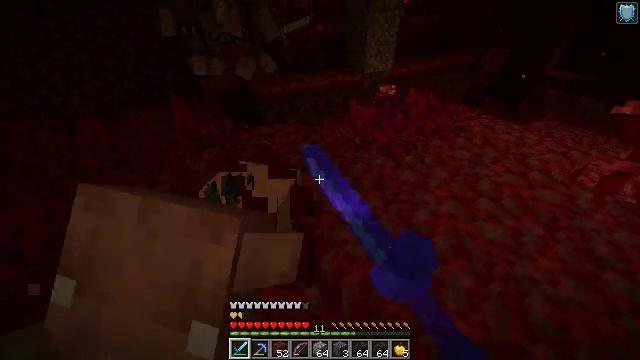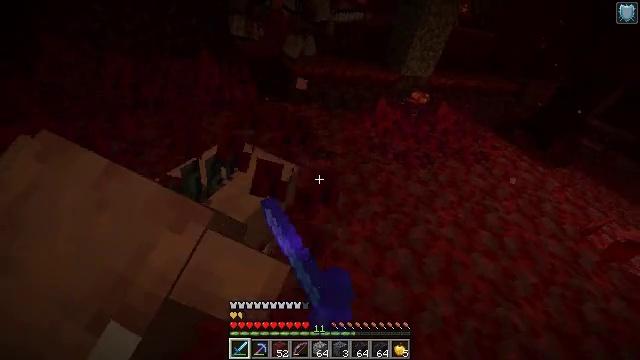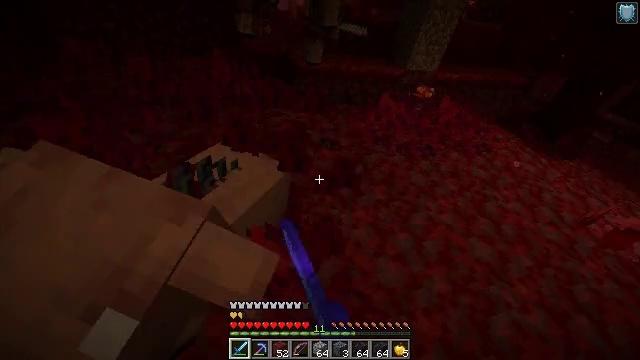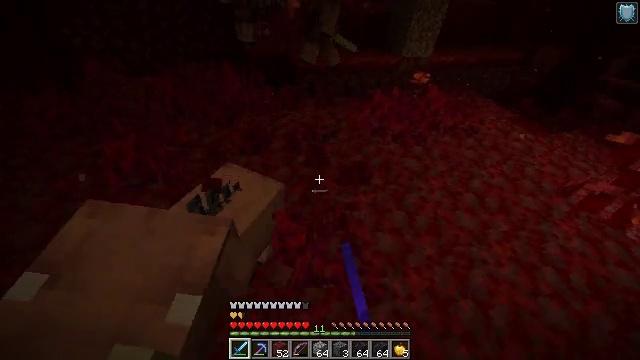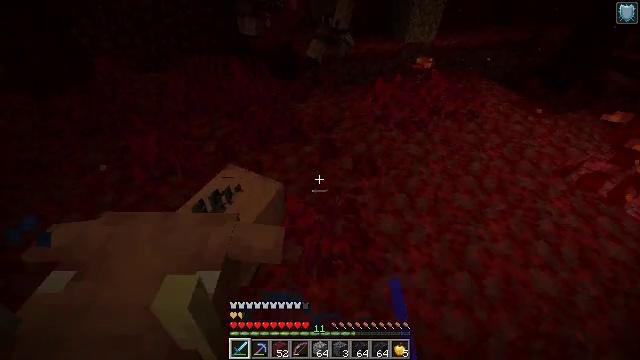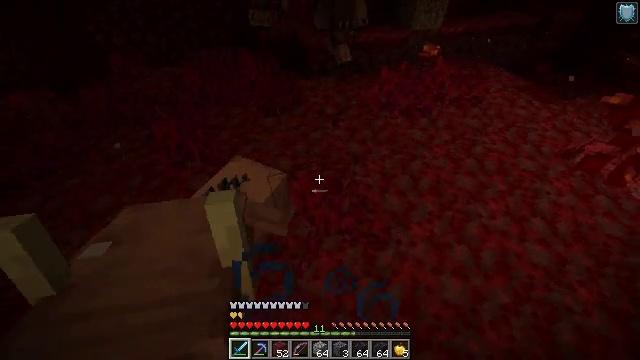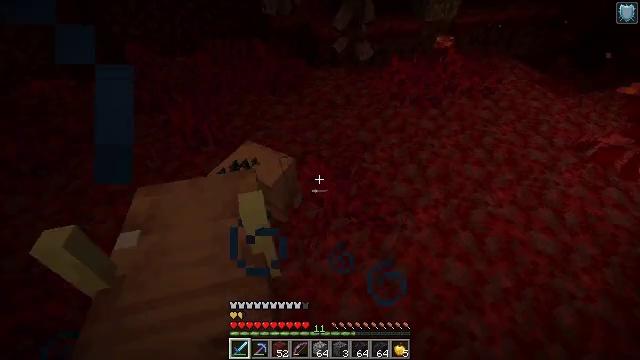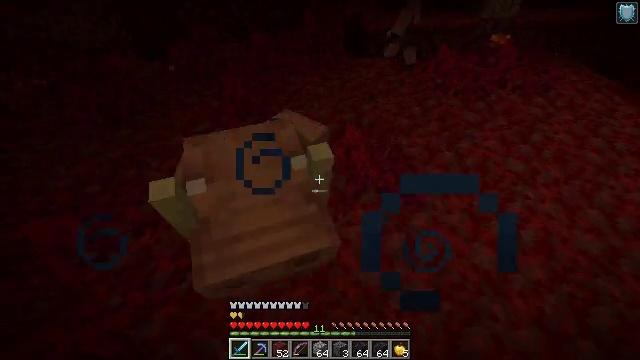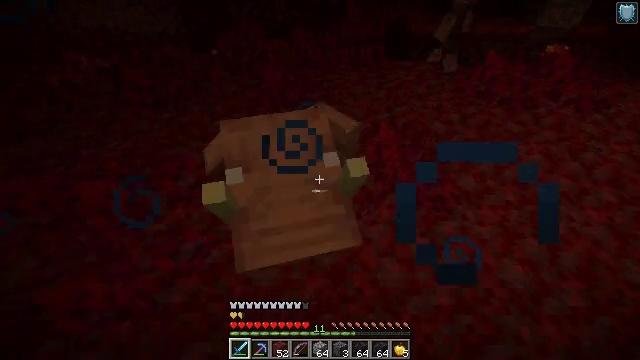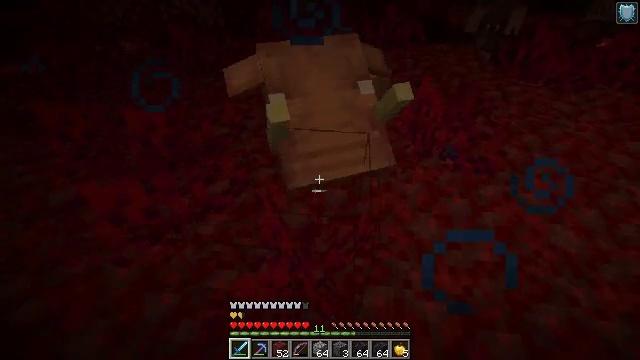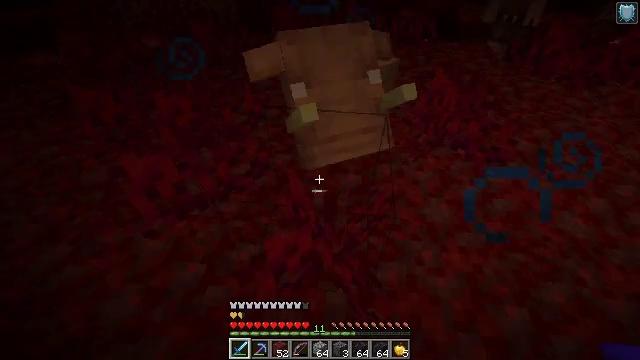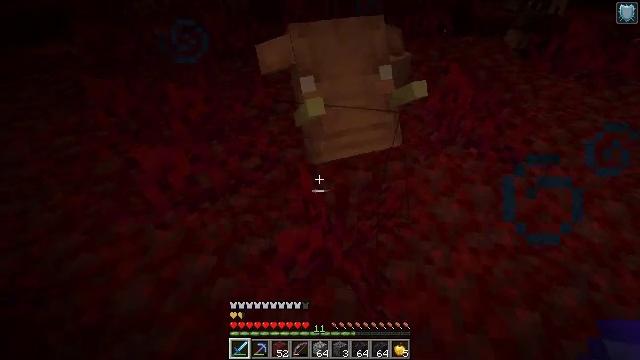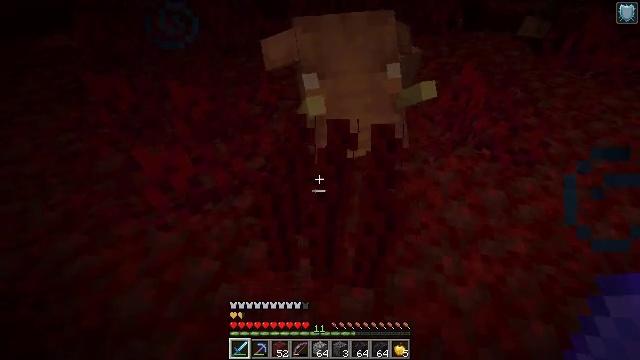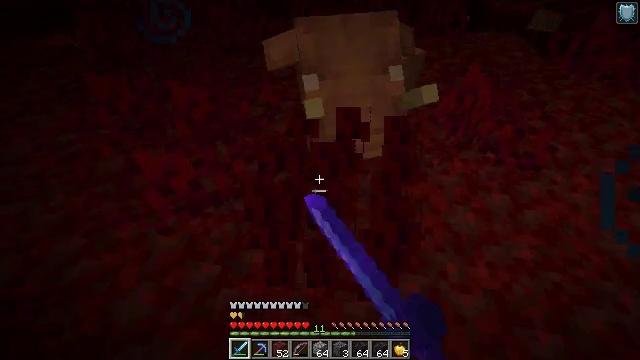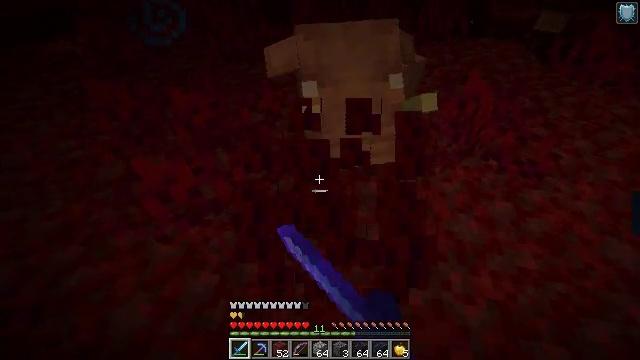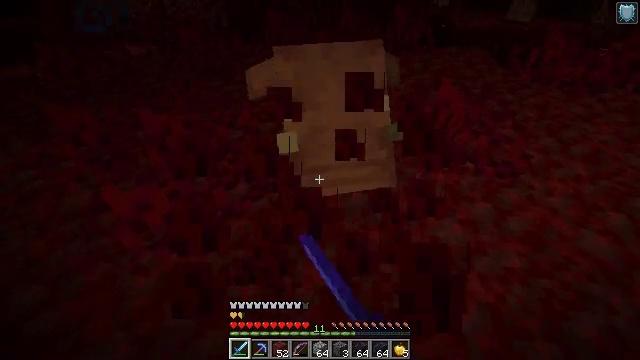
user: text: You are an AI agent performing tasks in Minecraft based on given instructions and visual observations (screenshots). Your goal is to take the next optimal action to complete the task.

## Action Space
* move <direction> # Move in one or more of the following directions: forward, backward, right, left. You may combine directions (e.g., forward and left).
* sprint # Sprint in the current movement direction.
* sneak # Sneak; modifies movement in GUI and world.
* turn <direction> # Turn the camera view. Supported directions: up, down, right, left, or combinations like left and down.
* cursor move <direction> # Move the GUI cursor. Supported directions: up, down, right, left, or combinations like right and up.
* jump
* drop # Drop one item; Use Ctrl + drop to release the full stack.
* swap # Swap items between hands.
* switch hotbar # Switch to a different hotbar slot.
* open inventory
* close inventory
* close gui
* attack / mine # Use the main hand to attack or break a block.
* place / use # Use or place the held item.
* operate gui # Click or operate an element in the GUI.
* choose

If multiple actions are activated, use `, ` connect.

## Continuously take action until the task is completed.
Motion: motion action
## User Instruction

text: Collect crimson roots for crafting.
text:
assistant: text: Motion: move back, turn left and down, attack / mine
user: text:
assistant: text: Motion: move back, turn left and down, attack / mine
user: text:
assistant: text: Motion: move back, turn left and down
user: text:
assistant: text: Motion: move back, turn left and down
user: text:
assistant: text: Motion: move back, turn left and down
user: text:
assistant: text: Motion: move back, turn left and down
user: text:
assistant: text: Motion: move back, turn left
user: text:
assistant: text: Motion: move back, turn left
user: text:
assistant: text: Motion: turn left and up
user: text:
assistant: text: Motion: turn left
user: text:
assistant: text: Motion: move forward, turn left and down
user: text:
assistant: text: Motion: move forward, turn down, attack / mine
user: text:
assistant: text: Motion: attack / mine
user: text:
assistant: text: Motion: turn up, attack / mine
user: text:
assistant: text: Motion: turn right and up, attack / mine
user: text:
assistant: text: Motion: turn right and up
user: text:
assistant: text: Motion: no_op